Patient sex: M
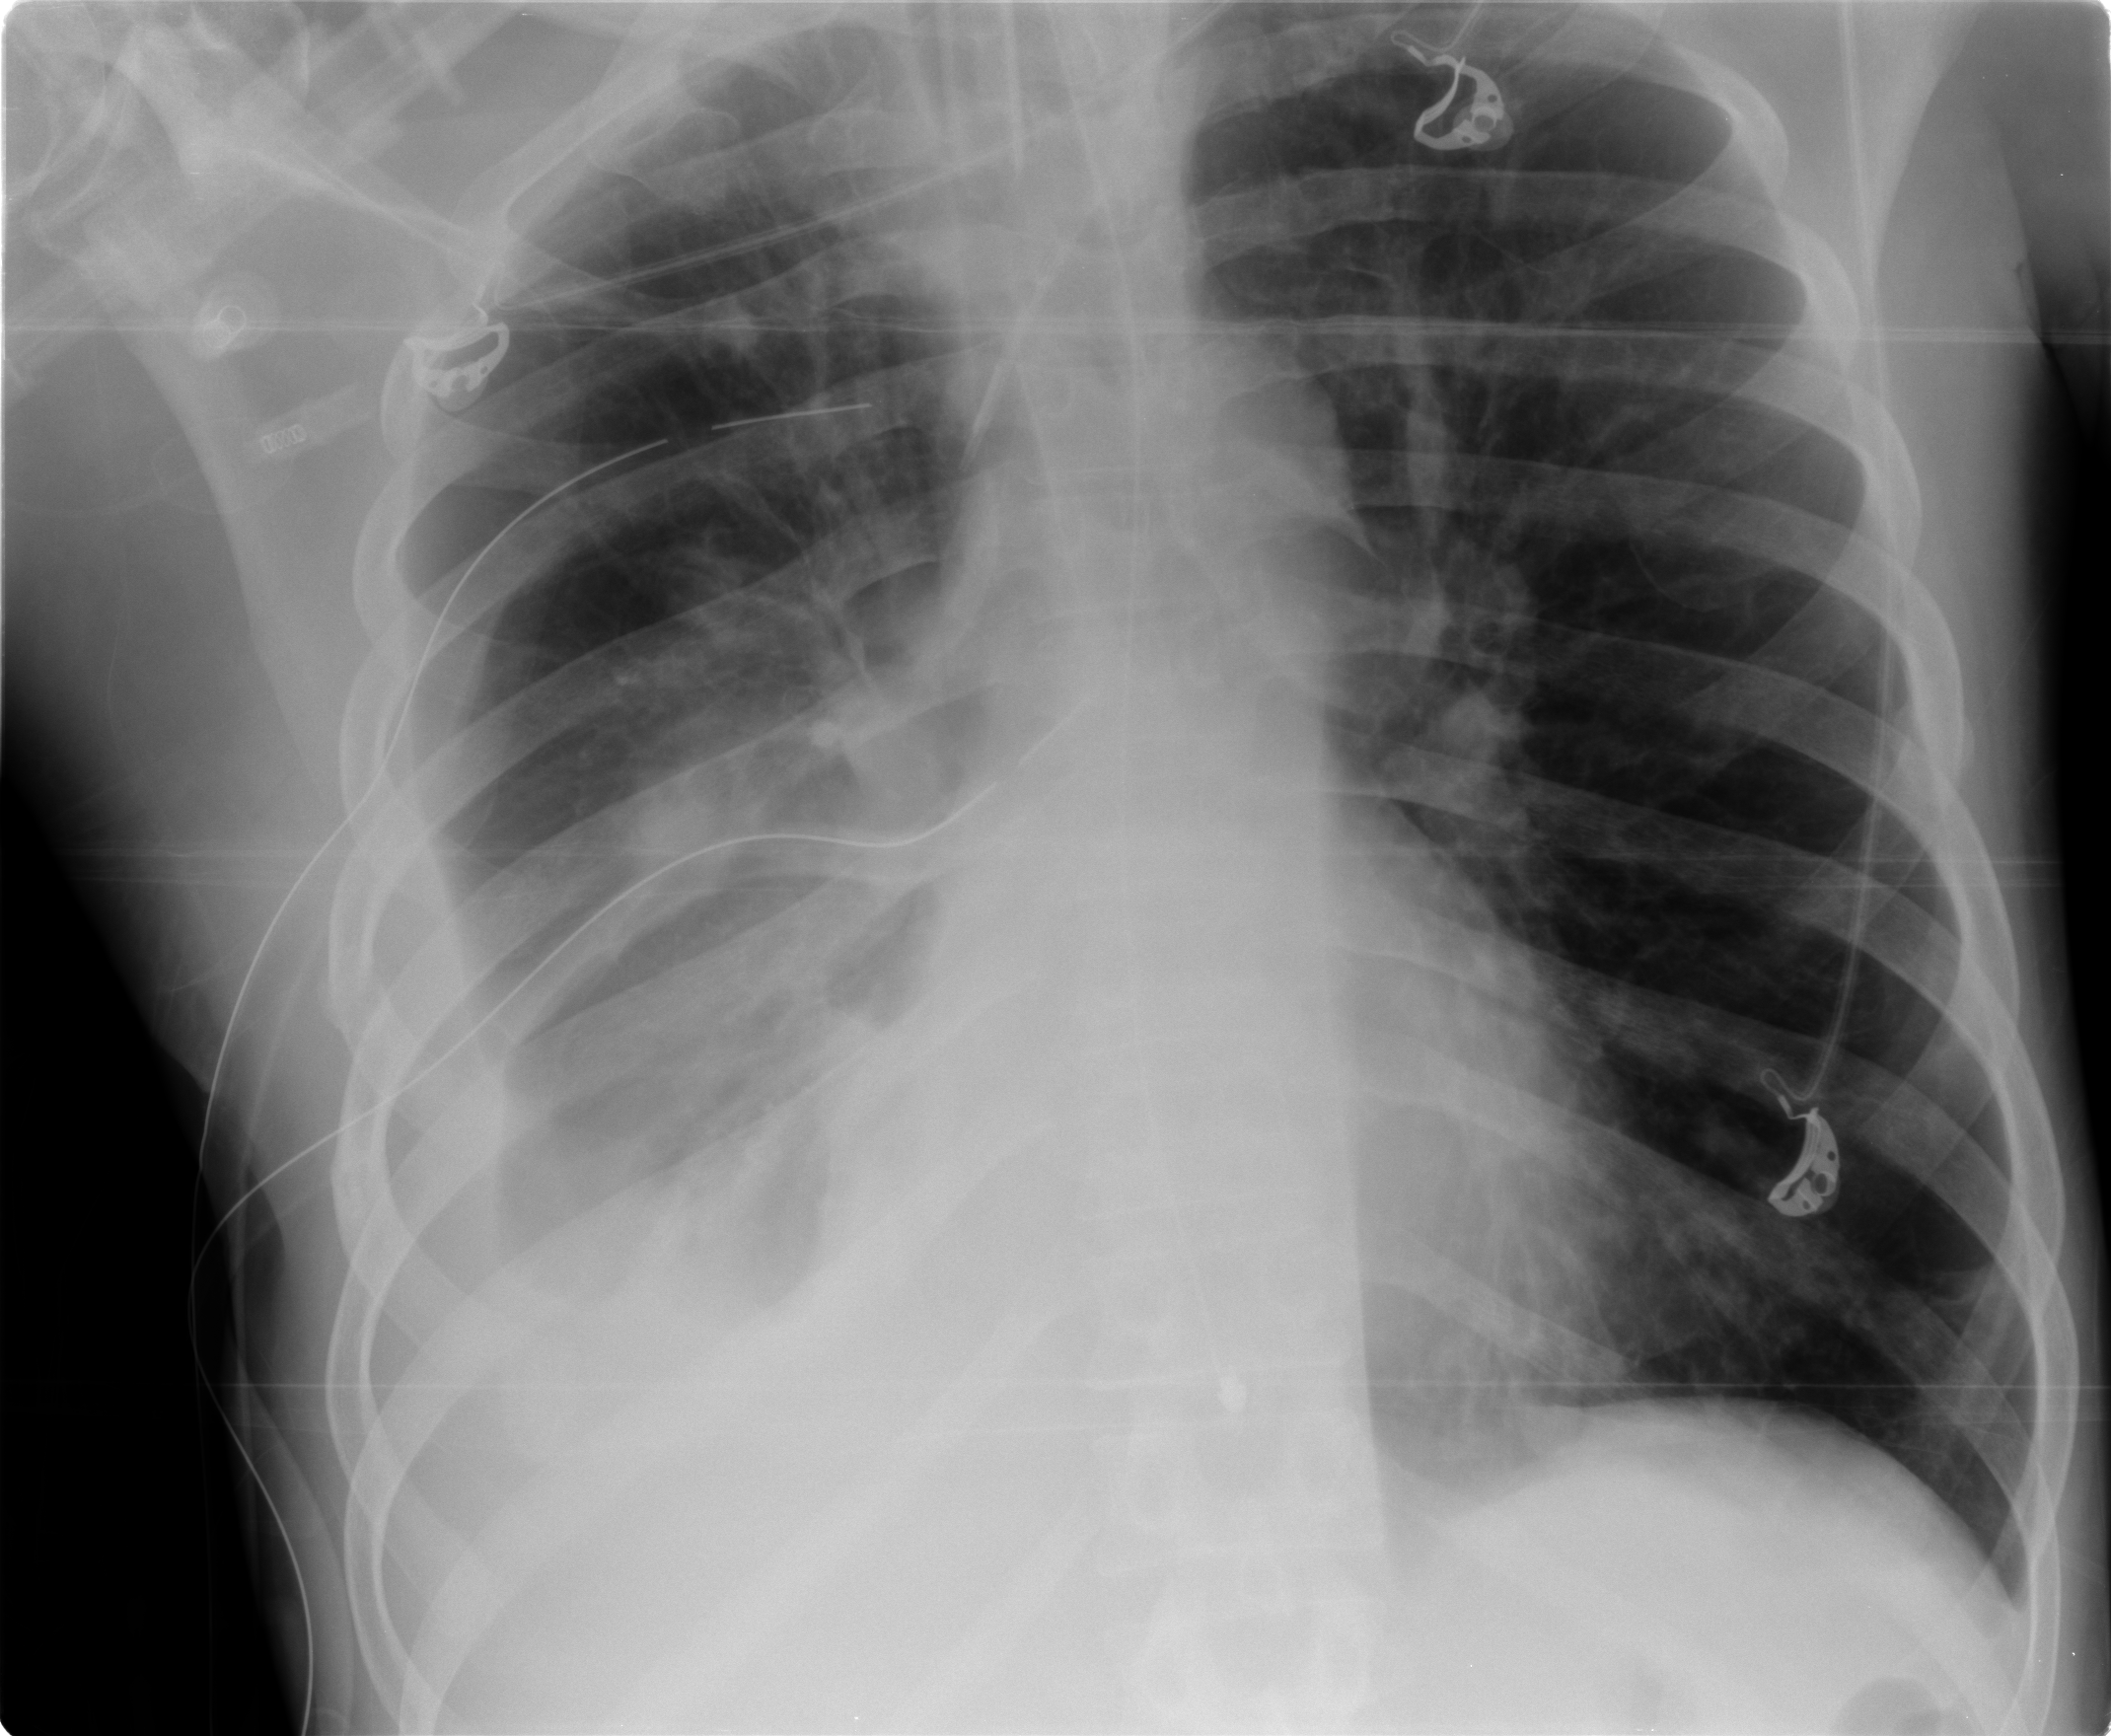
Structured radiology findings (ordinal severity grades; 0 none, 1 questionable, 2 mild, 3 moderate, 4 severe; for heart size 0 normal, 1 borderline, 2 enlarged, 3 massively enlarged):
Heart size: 0
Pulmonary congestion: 0
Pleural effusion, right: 3
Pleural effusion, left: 0
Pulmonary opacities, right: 2
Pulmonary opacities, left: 0
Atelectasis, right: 3
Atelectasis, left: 0